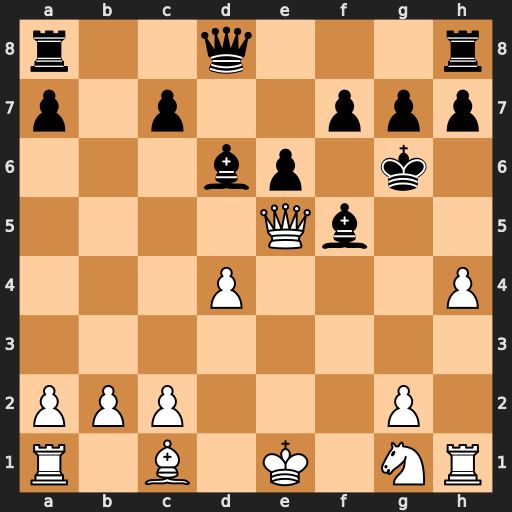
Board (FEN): r2q3r/p1p2ppp/3bp1k1/4Qb2/3P3P/8/PPP3P1/R1B1K1NR
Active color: w
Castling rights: KQ
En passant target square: -
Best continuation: h5#